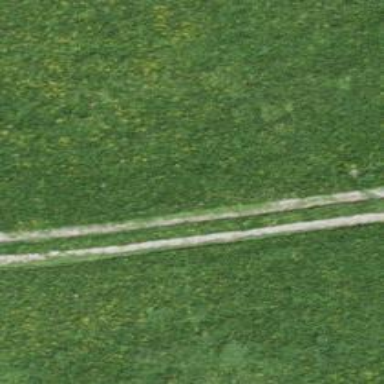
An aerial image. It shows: Pebblestone track with grade3 tracktype.